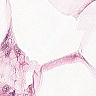
Metastatic tissue present: no